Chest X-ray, AP view. Patient: 27 years old, sex F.
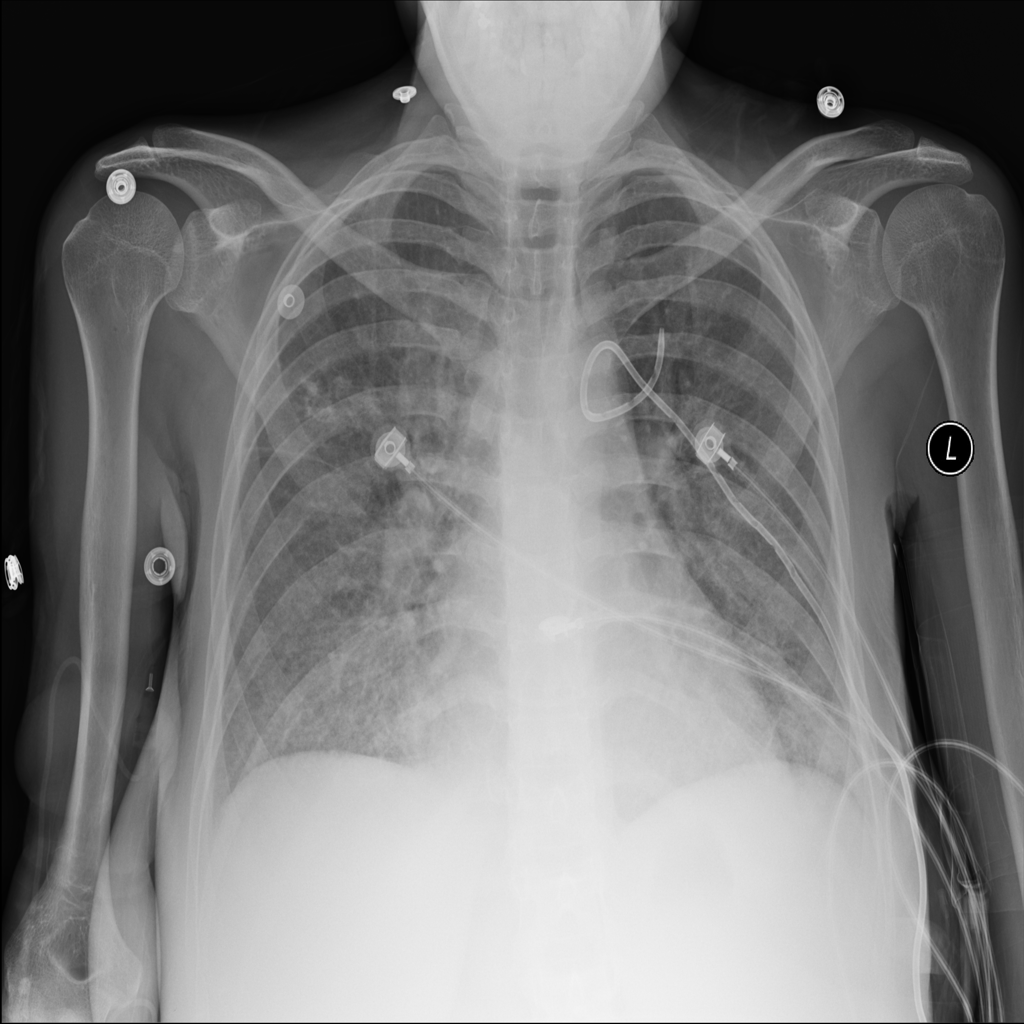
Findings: Edema, Infiltration